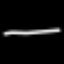
Label: line